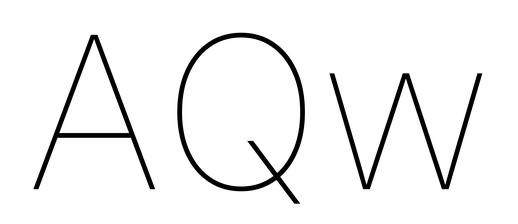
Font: Inter_Thin